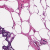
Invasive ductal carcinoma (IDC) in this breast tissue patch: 0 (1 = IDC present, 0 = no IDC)